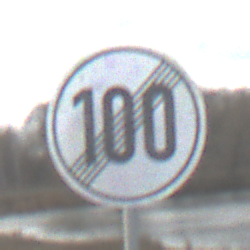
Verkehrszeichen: EndeGeschwindigkeit100
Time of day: SunriseSunset
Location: Outdoor (RoadRail)
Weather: PartlyCloudy
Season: NotSpecified
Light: Natural